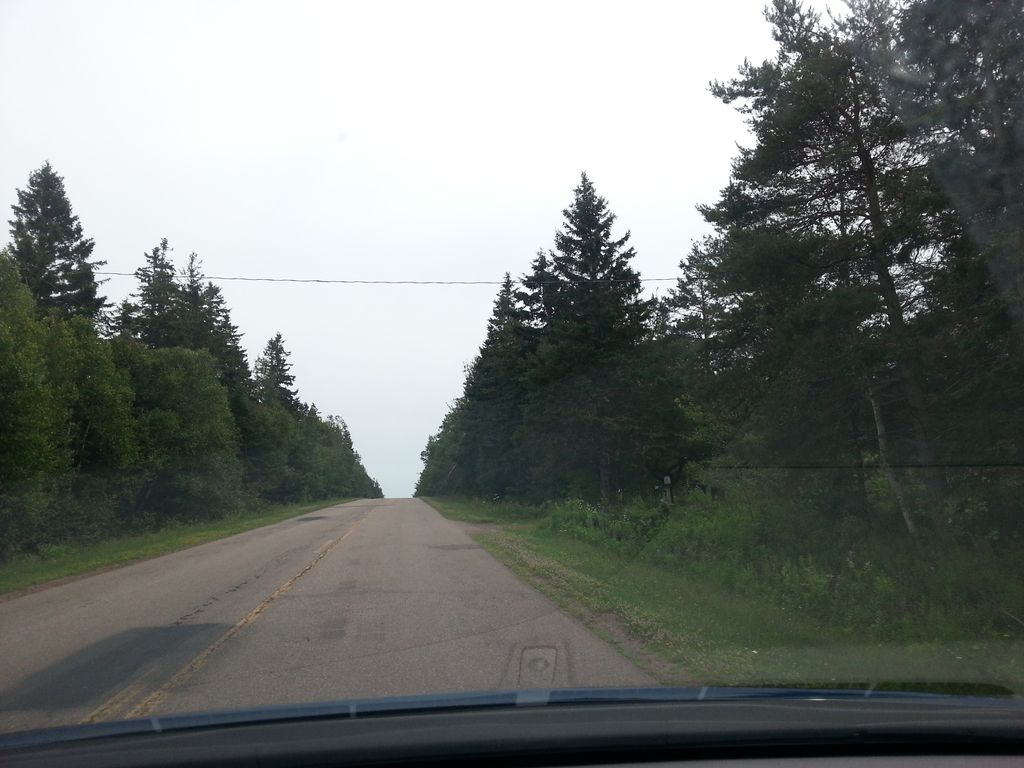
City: charlottetown